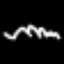
Label: squiggle